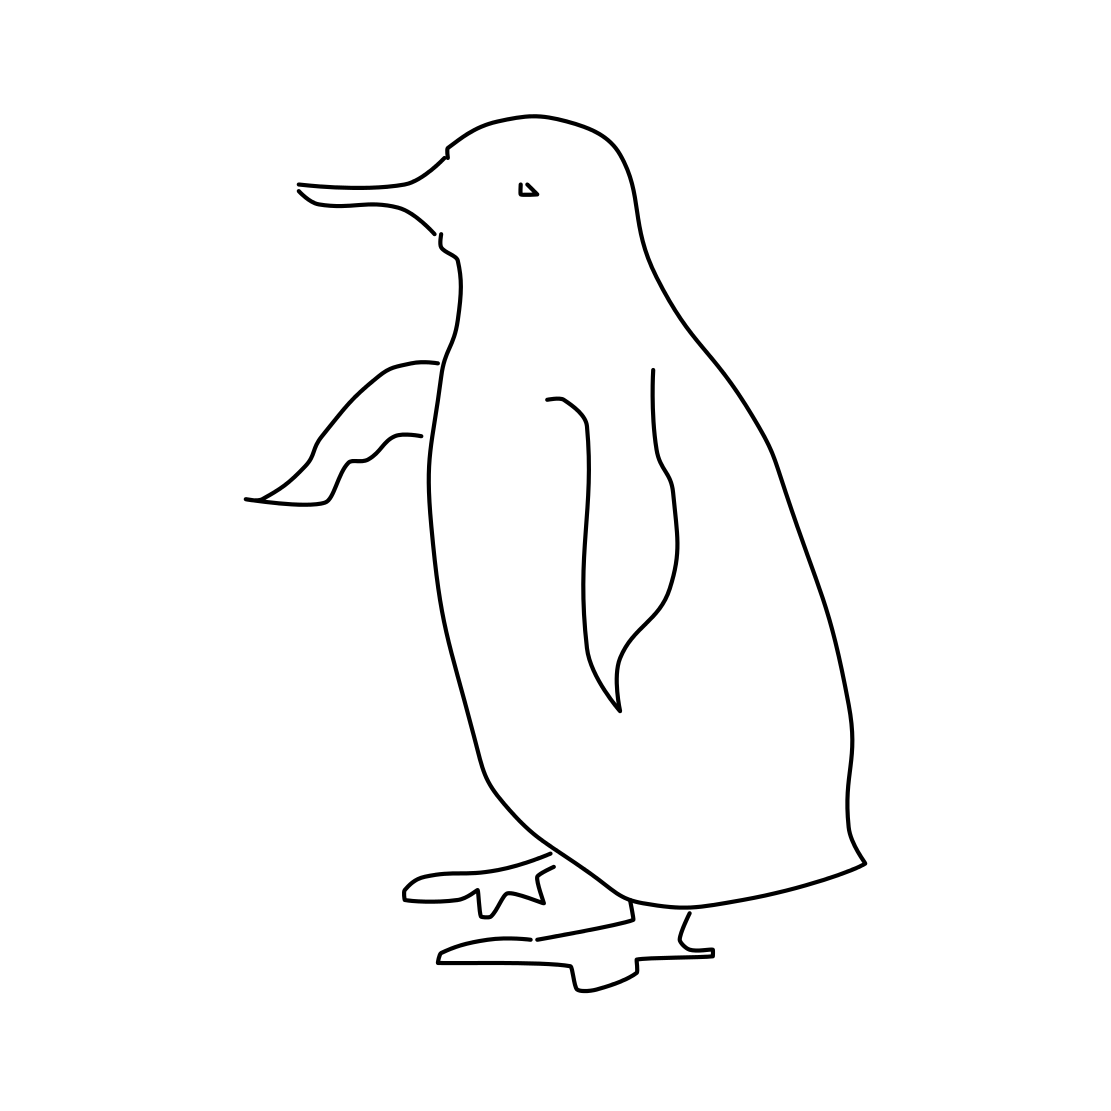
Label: penguin